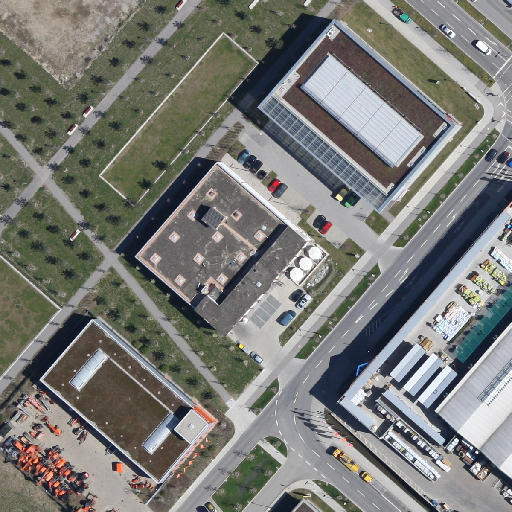
Referring expression: car